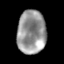
Tissue: skin
Cell type: Epithelial cells
Senescence score: 0.9032
Nuclear area (px): 1224
Mean DAPI intensity: 149.873